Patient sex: M
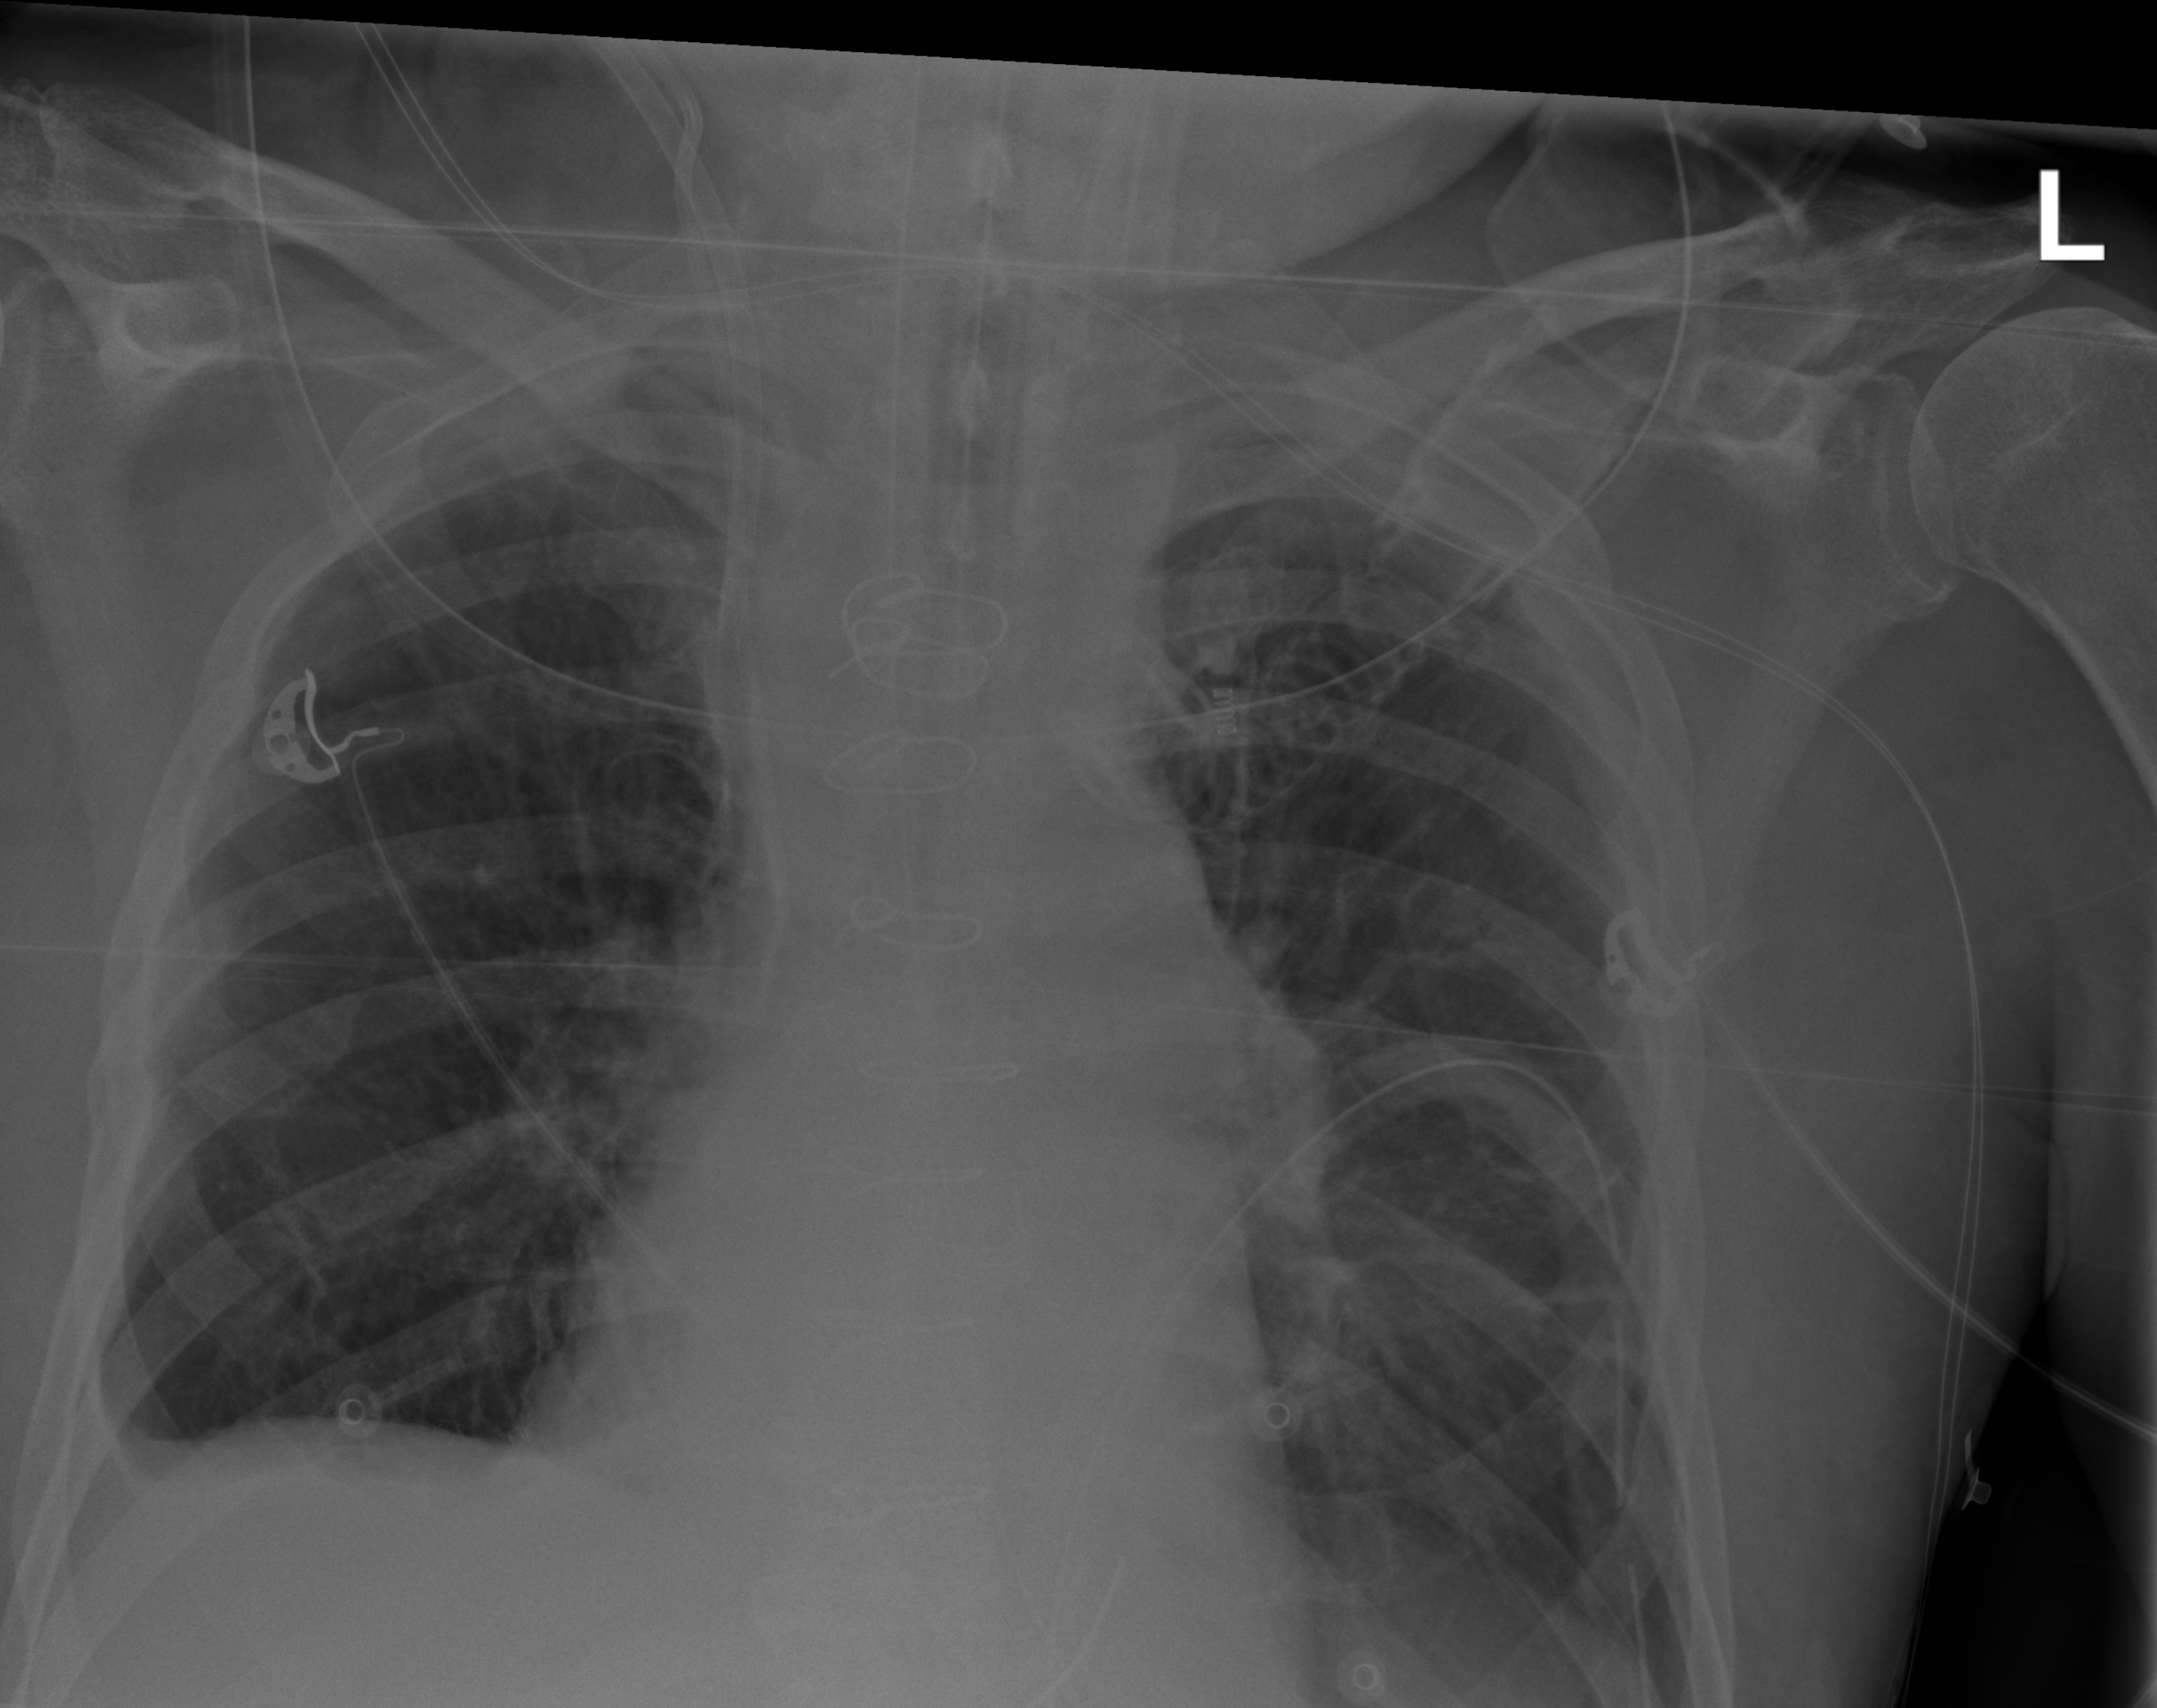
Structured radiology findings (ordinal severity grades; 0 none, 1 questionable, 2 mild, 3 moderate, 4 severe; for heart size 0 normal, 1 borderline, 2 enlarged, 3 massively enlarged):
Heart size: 0
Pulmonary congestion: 2
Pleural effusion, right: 2
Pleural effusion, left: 2
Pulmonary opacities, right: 0
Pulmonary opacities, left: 0
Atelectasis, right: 2
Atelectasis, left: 2